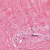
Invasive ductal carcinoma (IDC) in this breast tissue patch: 0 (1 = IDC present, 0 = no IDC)